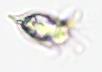
Label: Tintinnid